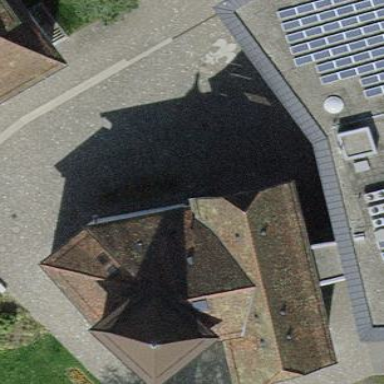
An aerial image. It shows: Historic stately castle building.